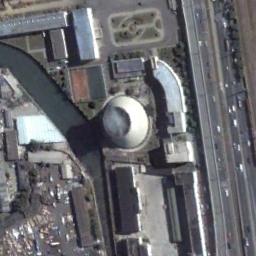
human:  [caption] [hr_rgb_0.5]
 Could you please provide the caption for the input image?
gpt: There are neatly planned factories and roads in the thermal power station, and a cooling tower is steaming .

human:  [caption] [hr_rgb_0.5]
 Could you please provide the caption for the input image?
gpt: There are many cars on the road near the thermal power station .

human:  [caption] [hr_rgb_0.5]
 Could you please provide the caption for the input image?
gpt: There is a thermal power station in the open space by the woods .

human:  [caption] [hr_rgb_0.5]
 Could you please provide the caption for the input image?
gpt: The thermal power station is next to some buildings and a river .

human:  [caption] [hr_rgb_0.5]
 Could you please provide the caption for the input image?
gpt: There are some buildings and a chimney on the thermal power station .